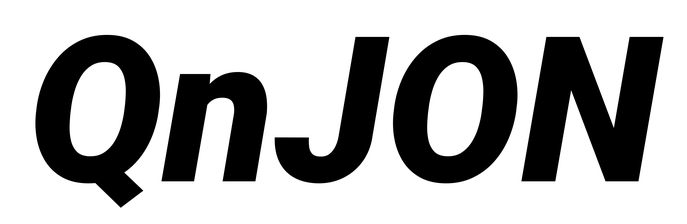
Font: Roboto-Italic_Black_Italic